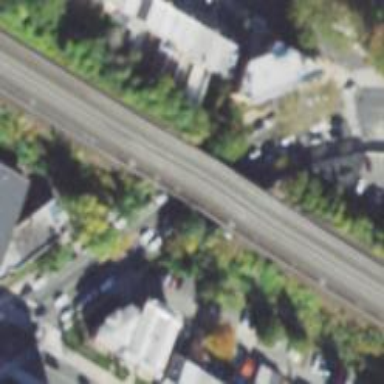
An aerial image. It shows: Bridge over electrified railway track.